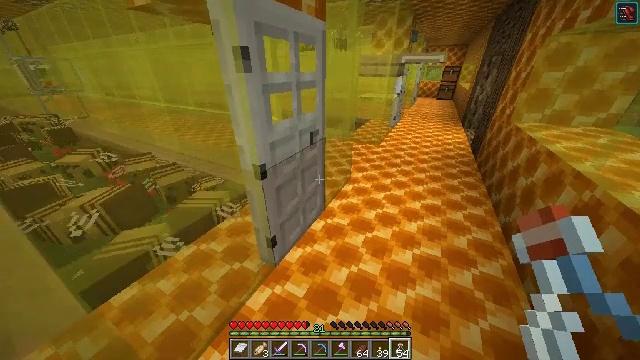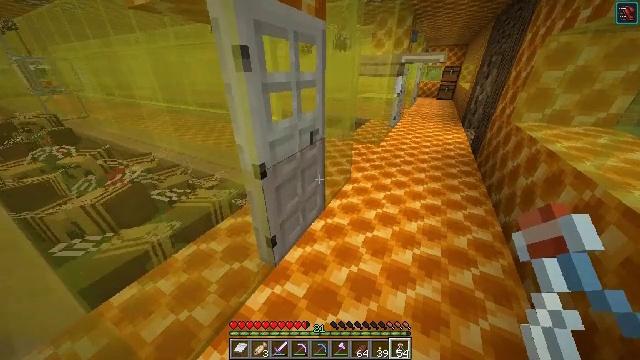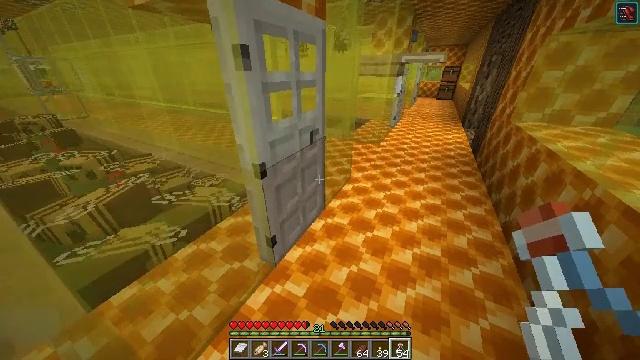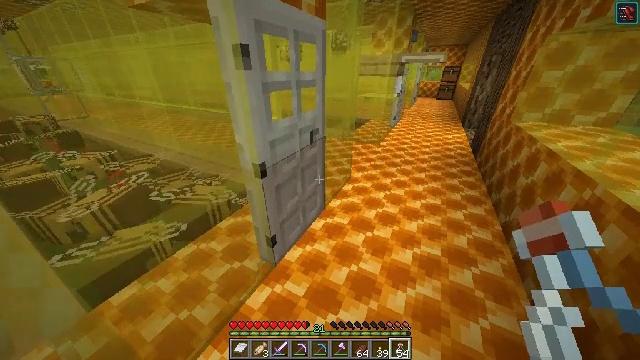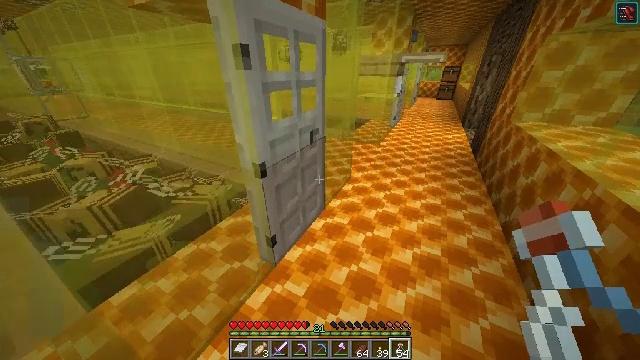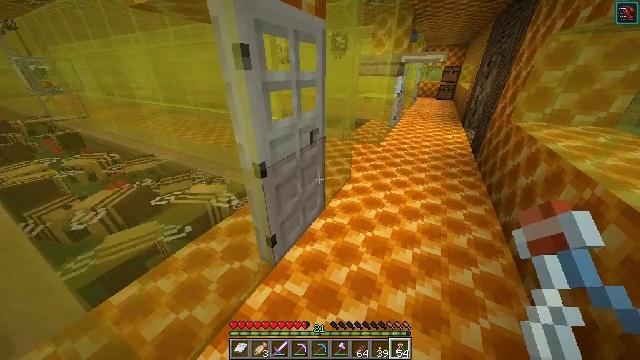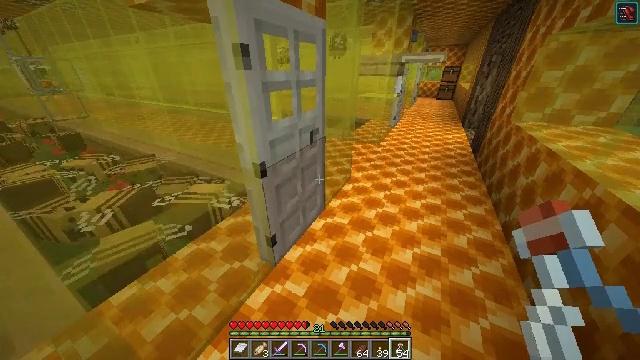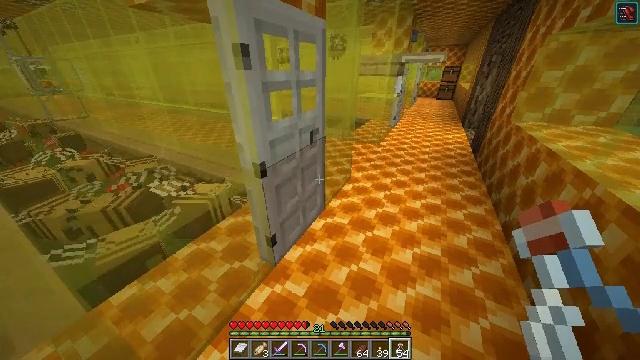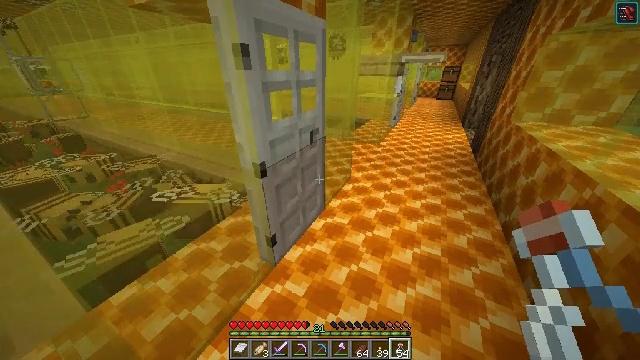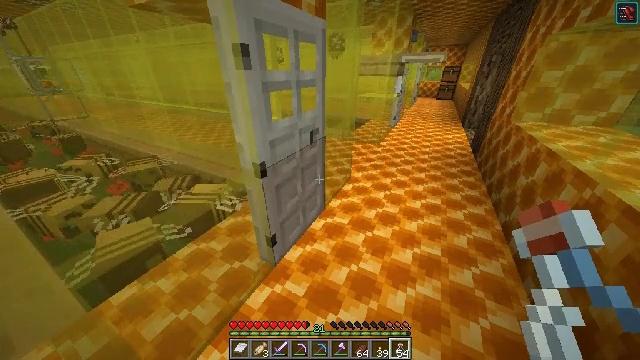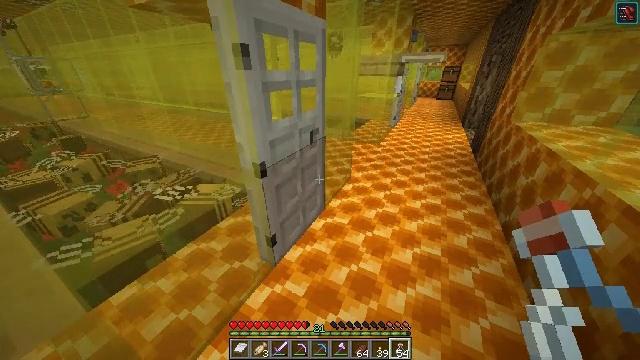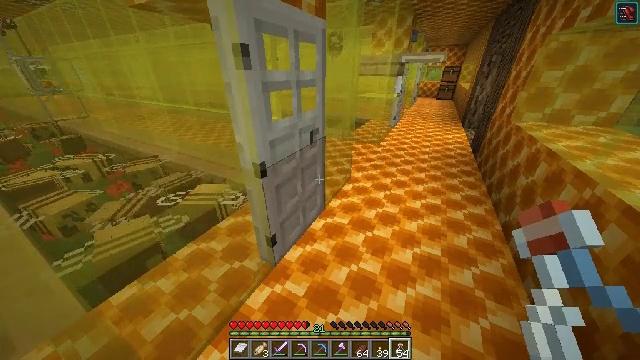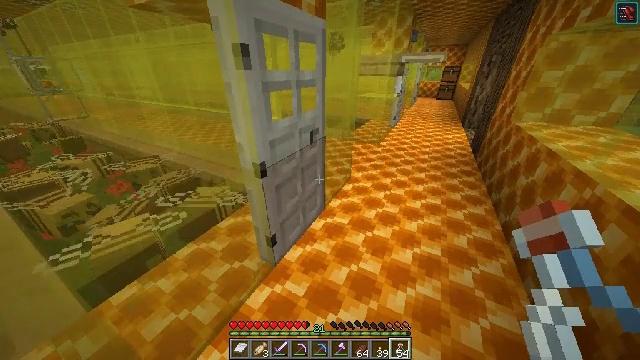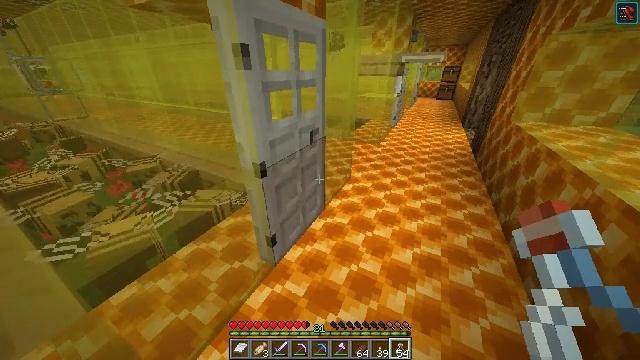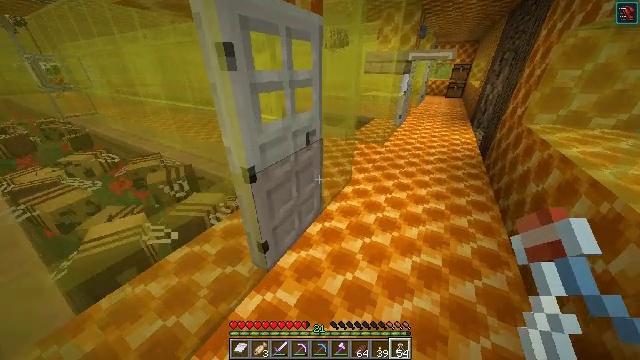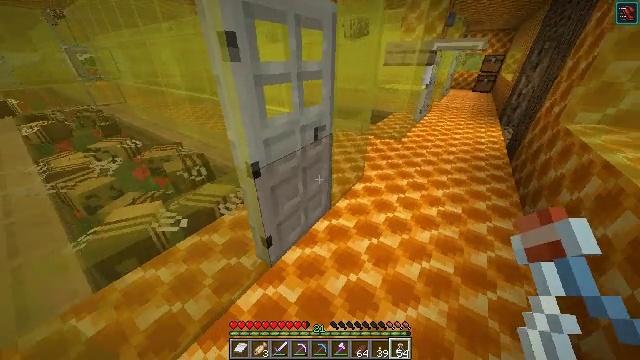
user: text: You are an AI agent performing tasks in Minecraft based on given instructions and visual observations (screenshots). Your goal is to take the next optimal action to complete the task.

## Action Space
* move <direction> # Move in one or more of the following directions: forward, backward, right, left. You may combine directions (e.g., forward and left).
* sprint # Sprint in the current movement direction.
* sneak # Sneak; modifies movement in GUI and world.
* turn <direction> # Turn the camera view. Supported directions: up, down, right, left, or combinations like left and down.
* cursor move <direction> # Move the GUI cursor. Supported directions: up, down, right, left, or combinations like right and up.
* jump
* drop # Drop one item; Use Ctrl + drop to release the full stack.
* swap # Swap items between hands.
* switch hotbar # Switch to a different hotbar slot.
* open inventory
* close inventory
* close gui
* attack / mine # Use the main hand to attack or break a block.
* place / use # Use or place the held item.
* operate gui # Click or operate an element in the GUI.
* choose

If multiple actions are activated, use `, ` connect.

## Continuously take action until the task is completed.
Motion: motion action
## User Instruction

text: Open the crafting table to craft a honey block.
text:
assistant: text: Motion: no_op
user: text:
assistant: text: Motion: no_op
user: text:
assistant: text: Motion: no_op
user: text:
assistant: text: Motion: no_op
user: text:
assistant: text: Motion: no_op
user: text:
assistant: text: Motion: no_op
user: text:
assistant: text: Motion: no_op
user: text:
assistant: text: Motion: no_op
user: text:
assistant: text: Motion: no_op
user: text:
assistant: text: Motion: no_op
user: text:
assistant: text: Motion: no_op
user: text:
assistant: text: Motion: no_op
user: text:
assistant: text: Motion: no_op
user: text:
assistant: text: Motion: move forward and move right, turn left
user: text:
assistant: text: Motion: move forward and move right, turn left and down
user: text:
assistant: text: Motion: move forward and move right, turn left
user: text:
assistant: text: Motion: move forward and move right, turn left
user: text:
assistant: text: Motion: move forward and move right, turn left and down
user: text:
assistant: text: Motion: move forward and move right, turn left
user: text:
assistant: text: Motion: move forward and move right, turn left
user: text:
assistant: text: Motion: move forward and move right, turn left
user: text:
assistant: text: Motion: move forward and move right, turn left
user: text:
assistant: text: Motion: move forward and move right, turn left
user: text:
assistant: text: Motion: move forward and move right, turn left
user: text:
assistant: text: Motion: move forward and move right, turn left
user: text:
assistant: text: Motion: turn left
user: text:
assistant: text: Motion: turn left
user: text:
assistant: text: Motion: no_op
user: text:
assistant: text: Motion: no_op
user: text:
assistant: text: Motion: no_op